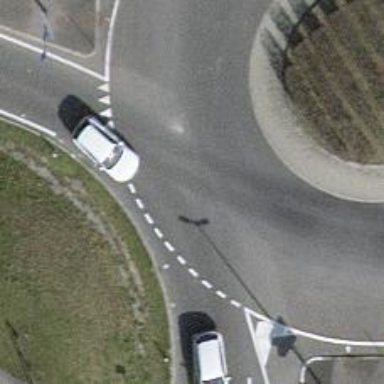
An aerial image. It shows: Asphalt road classified as primary highway with roundabout junction. There are no sidewalks along the road.